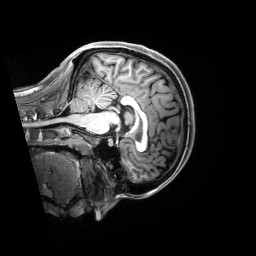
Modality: T1w
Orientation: sagittal
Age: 21
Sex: female
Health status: healthy
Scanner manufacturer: siemens
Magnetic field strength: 3 T
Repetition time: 2.5 s
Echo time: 0.00222 s